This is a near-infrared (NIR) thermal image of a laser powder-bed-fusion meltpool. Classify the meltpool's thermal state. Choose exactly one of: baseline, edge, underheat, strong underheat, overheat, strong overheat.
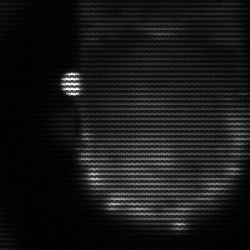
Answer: baseline